Question: I have a table with the following data, the 'lab_sample_id' are identical, I'm inserting this data into another table. I would like to merge the data when inserting into another table if the 'lab_sample_id' is the same for 'leg_id' 1 and 3.
'leg_id' 1 & 3 will always have unique data but the 'lab_sample_id' might be identical.

Here's my current code:
'''
INSERT INTO SAMPLE_RESULT
(PPK, LAB_SAMPLE_ID, LEG_ID, PT, PT_METHOD,
PT_MIN_DETECTION, CU, CU_METHOD, CU_MIN_DETECTION)
SELECT B.PK, CSR.LAB_SAMPLE_ID, CSR.LEG_ID, CSR.PT, CSR.PT_METHOD,
CSR.PT_MIN_DETECTION, CSR.CU, CSR.CU_METHOD, CSR.CU_MIN_DETECTION
FROM [SOURCE] S
JOIN CLEARING_BATCH CB ON CB.PPK = S.PK
JOIN CLEARING_SAMPLE_RESULT CSR ON CSR.PPK = CB.PK
JOIN SAMPLE_REG SR ON SR.FIELD_SAMP_ID = CSR.LAB_SAMPLE_ID
LEFT JOIN PROSPECTS_AND_MINES PM ON PM.PPK = S.PK
LEFT JOIN LABORATORY L ON L.PPK = PM.PK
LEFT JOIN BATCH B ON L.PK = B.PPK
WHERE CB.PK =@Submission_Pk
AND CB.BATCH_ID = B.BATCH_ID
AND NOT EXISTS(SELECT *
FROM SAMPLE_RESULT SR
WHERE SR.PPK = B.PK
AND SR.LAB_SAMPLE_ID = CSR.LAB_SAMPLE_ID
AND SR.LEG_ID = CSR.LEG_ID)
'''
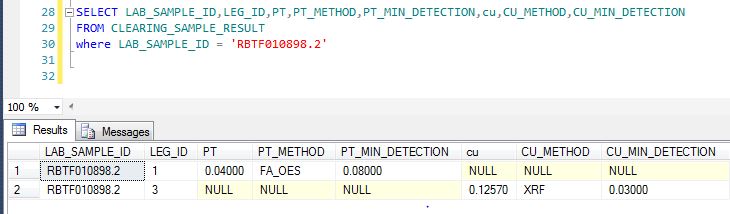
Answer: Something like this should do the trick, where you can 'JOIN' the table to itself:
'''
SELECT t1.LAB_SAMPLE_ID,
t1.LEG_ID,
t1.PT,
t1.PT_METHOD,
t1.PT_MIN_DETECTION,
t2.cu,
t2.CU_METHOD,
t2.CU_MIN_DETECTION
FROM CLEARING_SAMPLE_RESULT t1
INNER JOIN CLEARING_SAMPLE_RESULT t2
ON t1.LAB_SAMPLE_ID = t2.LAB_SAMPLE_ID
WHERE t1.LAB_SAMPLE_ID = 1 AND t2.LAB_SAMPLE_ID = 3
'''
Then you can modify your 'UPDATE' logic to use this data.